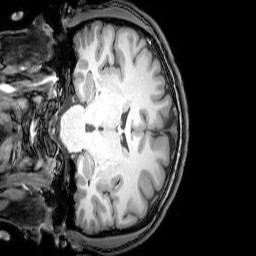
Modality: T1w
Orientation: coronal
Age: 22
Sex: male
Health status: healthy
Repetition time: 0.081 s
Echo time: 0.037 s